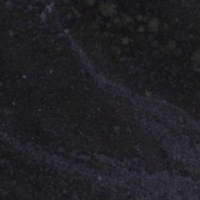
EUNIS habitat code: 23
Species observed at this site:
Dryas octopetala